Question: jsFiddle: <URL>
Even though I have provided the "initial data" for the 'selected_skill' array, the '$data' becomes the first item in the select box.
'''
var initialData = [
{
id: '1',
name: "Batman",
isDelete: false,
selected_skill: { <--- This part right here.
id: '2',
name: "Boxing",
isDeleted: false
},
skills: [
{
id: '1',
name: "Karate",
isDeleted: false},
{
id: '2',
name: "Boxing",
isDeleted: false
},
{
id: '6',
name: "Sonar",
isDeleted: false}
]},
{
id: '2',
name: "Hulk",
isDelete: false,
skills: [
{
id: '3',
name: "MMA",
isDeleted: false},
{
id: '4',
name: "Rage",
isDeleted: false},
{
id: '5',
name: "Extra Strength",
isDeleted: false}
]},
];
'''
See the '$data' part in the screenshot below

I have the 'initial_data' provided but when everything is "loaded", $data is automatically updated based on the first option for the select box.
How do I set the "selected option" this way?
In the screenshot, the 'selected_skill' should have been:
'''
selected_skill: {
id: '2',
name: "Boxing",
isDeleted: false
}
'''
jsFiddle: <URL>
The 'initialData' in my real app is loaded using '$.getJSON()'. I do it with something like this:
'''
$.getJSON(appUrl+"/getstuff/hero.json",
function(data){
ko.applyBindings(new Hero(data));
}
);
'''
I can see that the result from the Firebug Console says that it is "Boxing" - I get 'Object { id="2", nameL: "Boxing", isDelete: false }'. But then when everything has been rendered, the 'selected_skill' is becomes the first option.
I hope this is making sense. If not, I would be glad to answer clarifications through the comments.
I used:
'''
return item.id() === data.selected_skill.id
'''
instead of
'''
return data.selected_skill && skill.id === data.selected_skill.id;
'''
then it worked.
I have marked the correct answer.
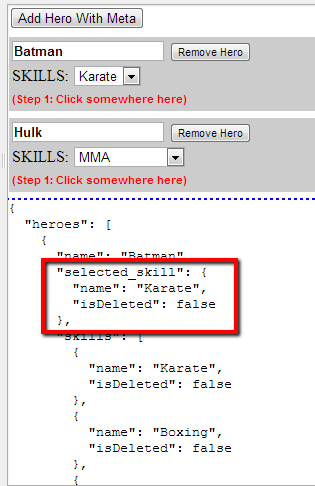
Answer: The issue is that the 'selected_skill' object is a different object that the one in skills array rather than a reference to the same object.
In JavaScript,
'''
var a = { name: "Bob" };
var b = { name: "Bob" };
var c = a;
alert(a === b); //false - different objects
alert(a === c); //true - reference to the same object
'''
You would need to run some logic to match the selected object with one from the list. Maybe something like: <URL>